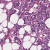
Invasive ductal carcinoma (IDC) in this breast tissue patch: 1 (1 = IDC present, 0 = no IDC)